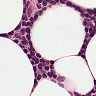
Metastatic tissue present: no